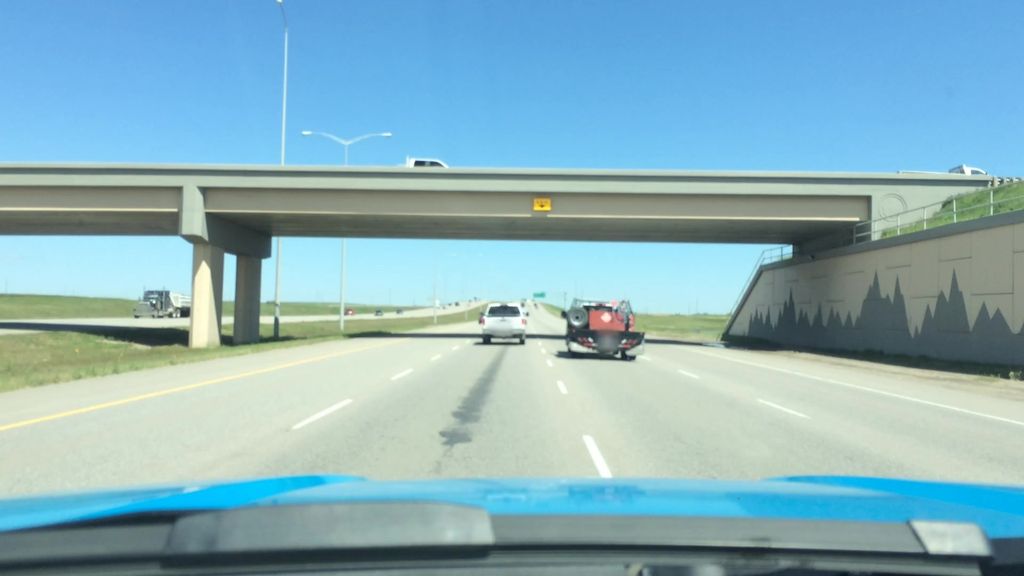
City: calgary